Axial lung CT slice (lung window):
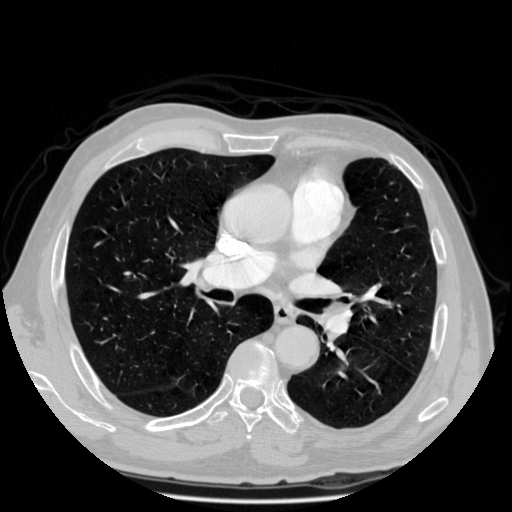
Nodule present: no